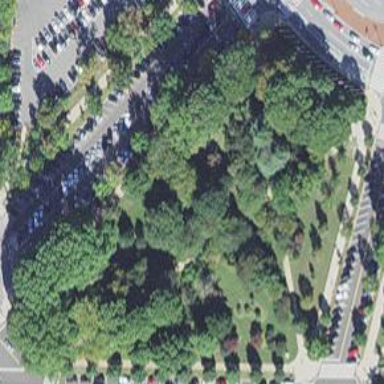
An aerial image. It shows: Lovely park for leisure and relaxation.